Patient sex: M
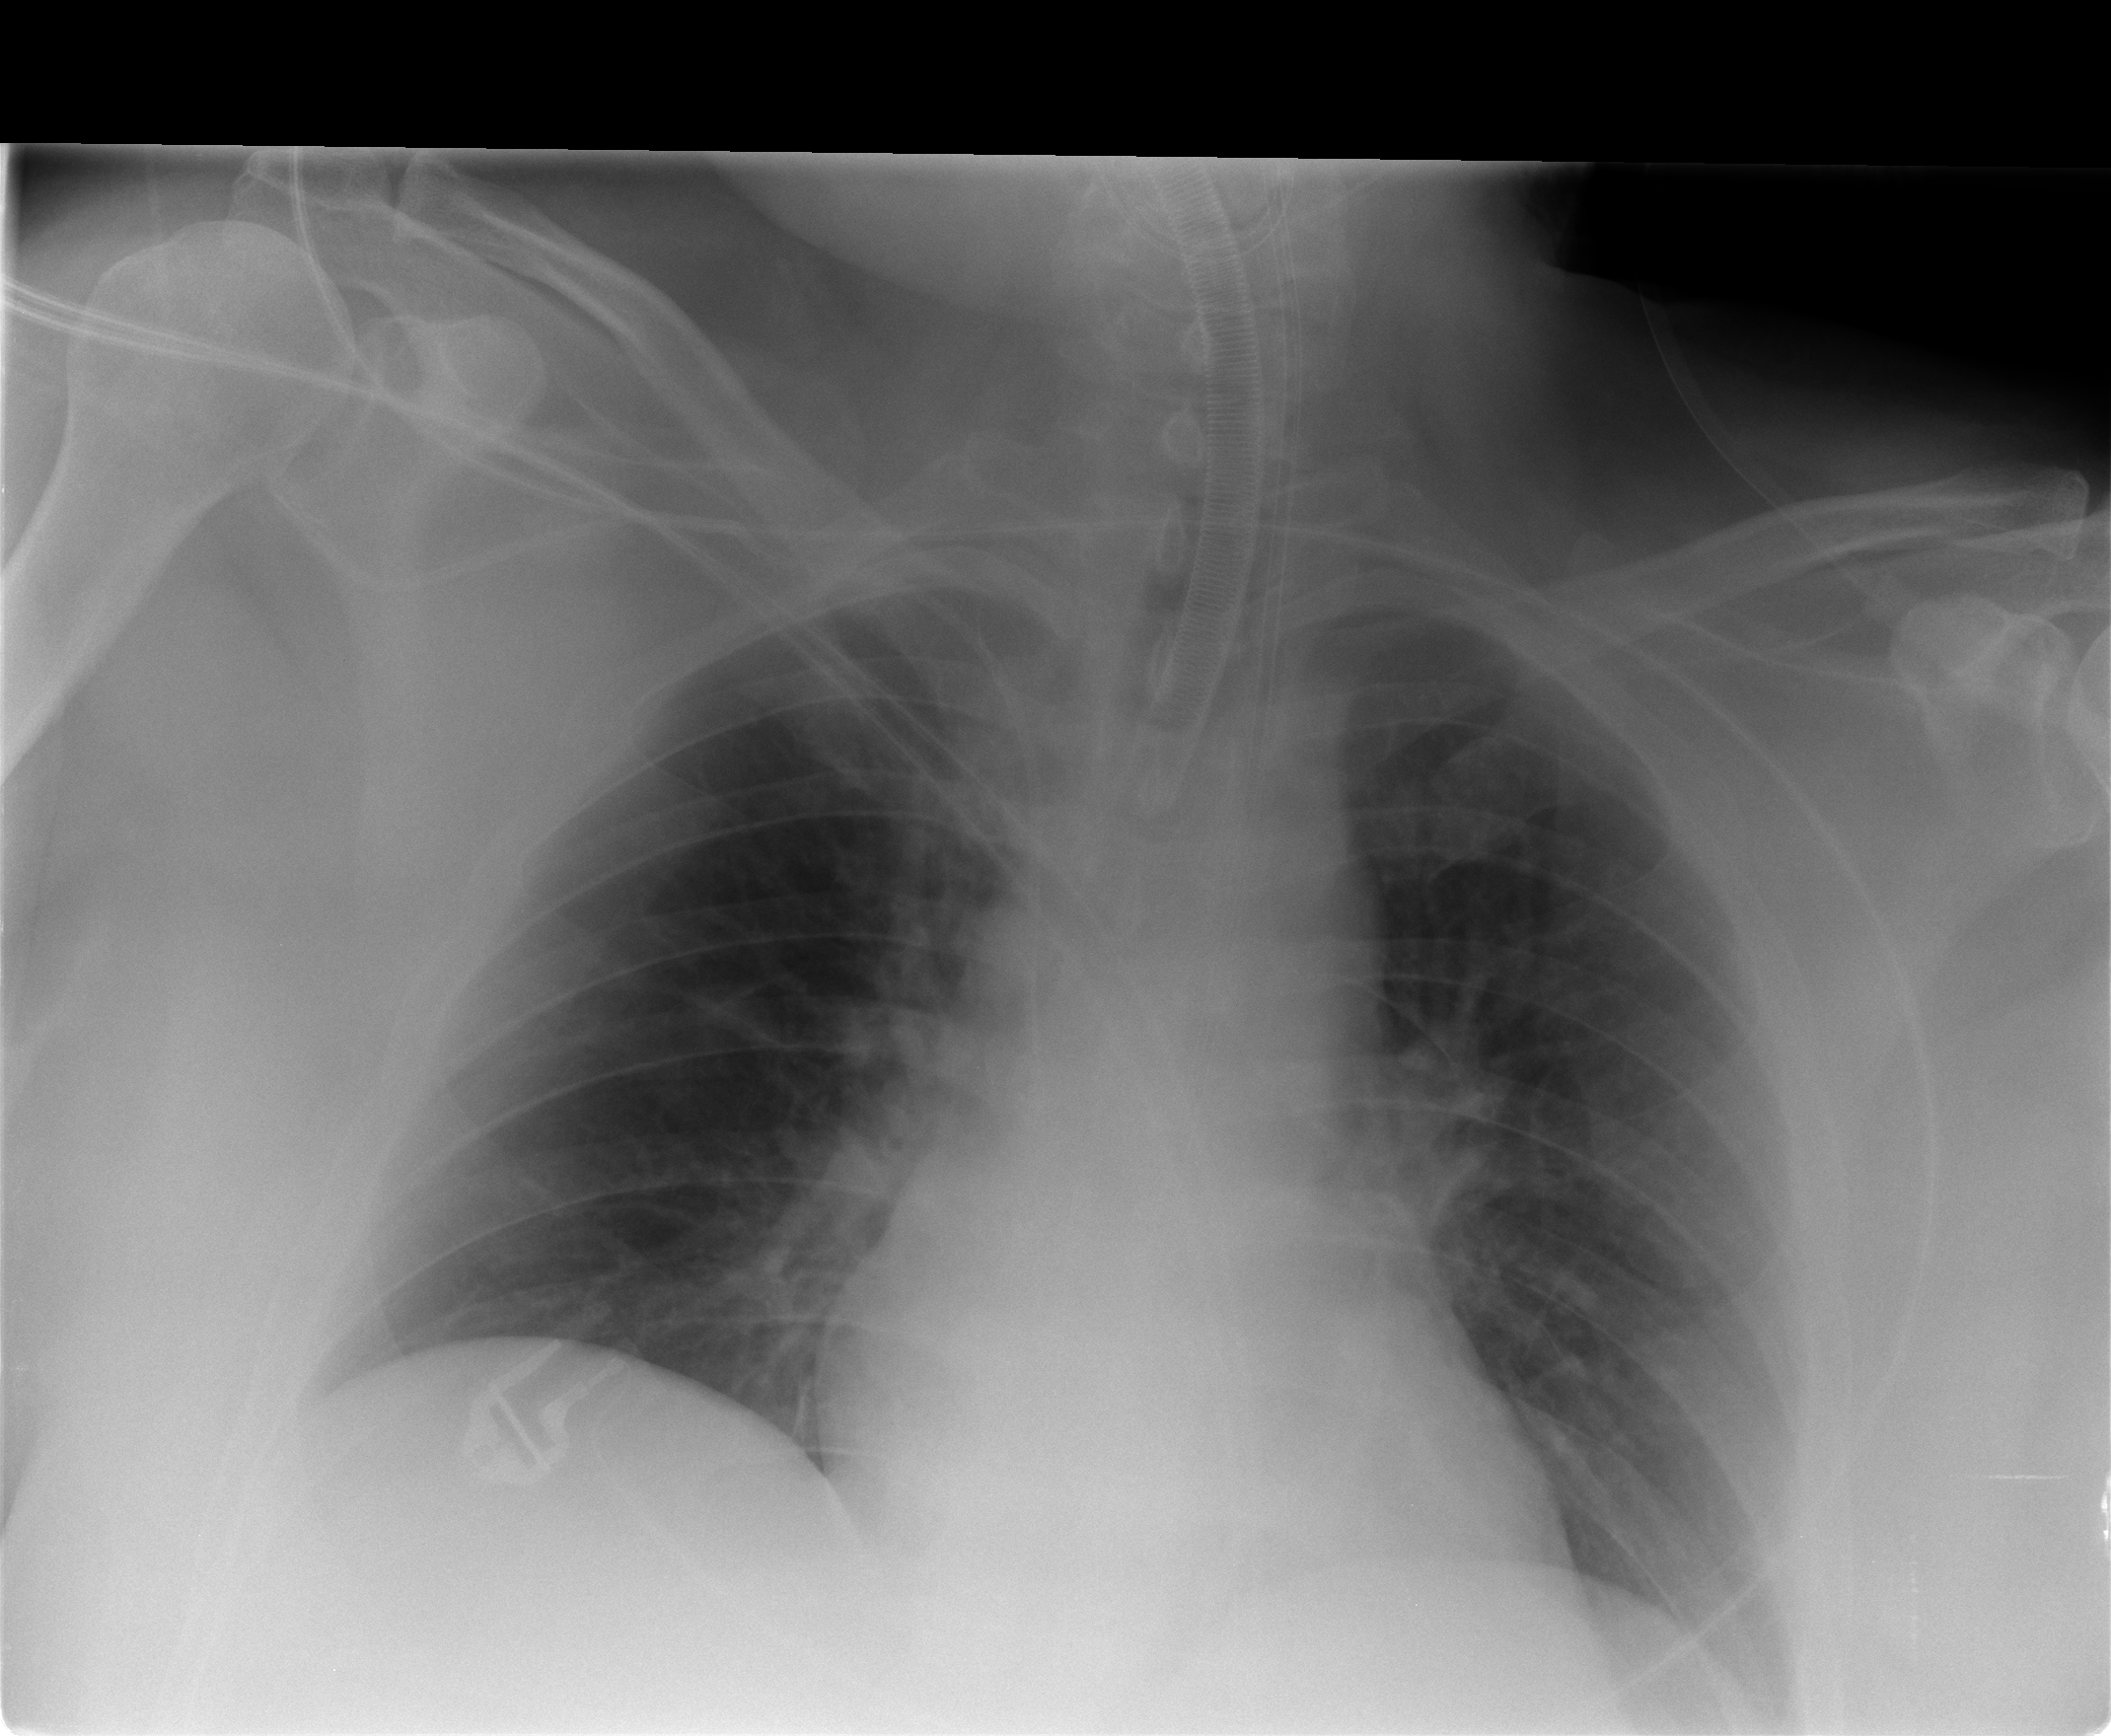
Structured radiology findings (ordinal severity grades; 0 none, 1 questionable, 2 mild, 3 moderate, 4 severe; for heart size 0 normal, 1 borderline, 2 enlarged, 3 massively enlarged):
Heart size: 2
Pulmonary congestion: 1
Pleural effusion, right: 0
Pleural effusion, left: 0
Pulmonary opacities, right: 0
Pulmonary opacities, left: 0
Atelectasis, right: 0
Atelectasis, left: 0